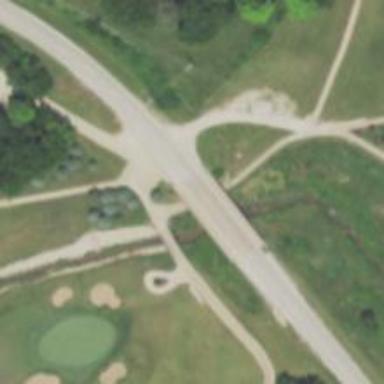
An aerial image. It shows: Path used for both walking and golf.